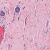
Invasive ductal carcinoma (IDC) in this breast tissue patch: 0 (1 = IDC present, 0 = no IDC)